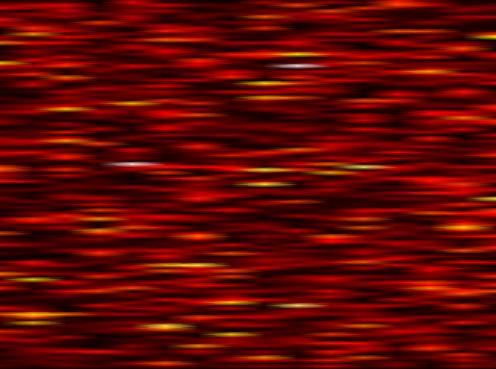
Label: OFDM